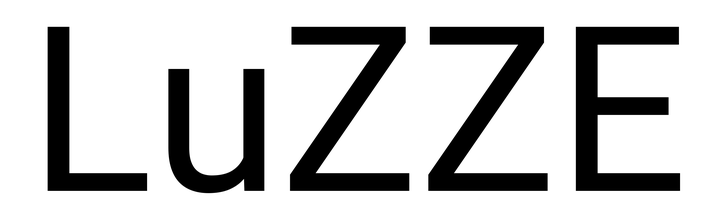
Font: Roboto_Regular